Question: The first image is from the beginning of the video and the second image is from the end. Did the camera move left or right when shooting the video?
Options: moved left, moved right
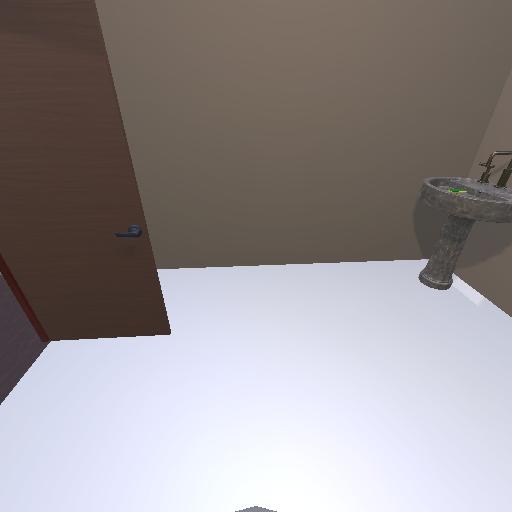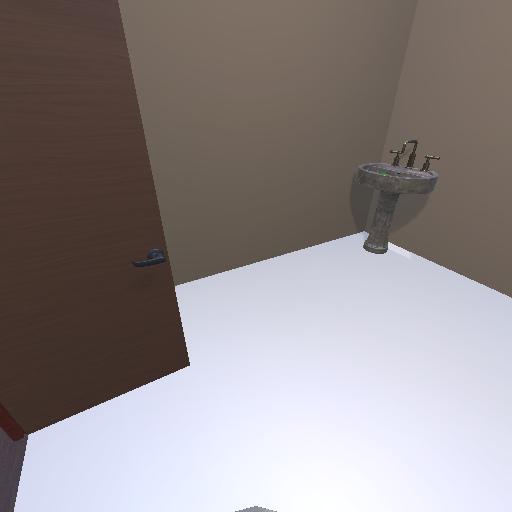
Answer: moved left